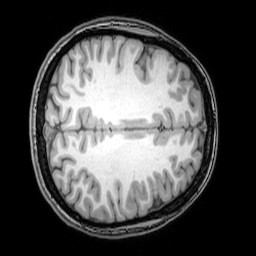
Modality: T1w
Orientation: axial
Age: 23
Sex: female
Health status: healthy
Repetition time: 0.081 s
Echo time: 0.037 s